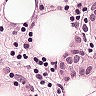
Metastatic tissue present: yes